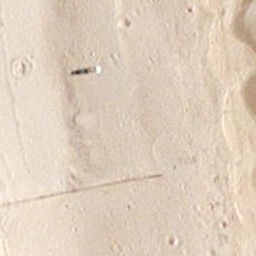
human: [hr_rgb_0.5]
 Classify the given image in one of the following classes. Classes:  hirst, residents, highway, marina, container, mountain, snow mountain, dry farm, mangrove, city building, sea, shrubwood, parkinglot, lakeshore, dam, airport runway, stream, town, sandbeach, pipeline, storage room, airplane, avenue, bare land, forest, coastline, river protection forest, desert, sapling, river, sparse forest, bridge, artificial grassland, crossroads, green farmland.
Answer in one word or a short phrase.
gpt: sandbeach